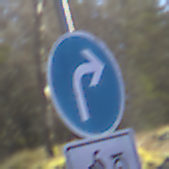
Verkehrszeichen: VorgeschriebeneFahrtrichtungRechts
Zusatzzeichen unten: EinspurigeFahrzeugeFrei2
Umgebung: Outdoor, Nature
Tageszeit: MorningAfternoon
Wetter: Clear
Licht: Natural
Jahreszeit: Winter
Kontrast: HighContrast